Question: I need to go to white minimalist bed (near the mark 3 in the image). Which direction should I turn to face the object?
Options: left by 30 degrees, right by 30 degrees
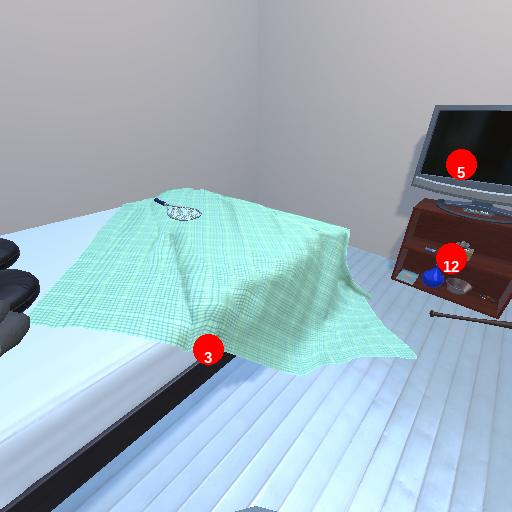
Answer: left by 30 degrees